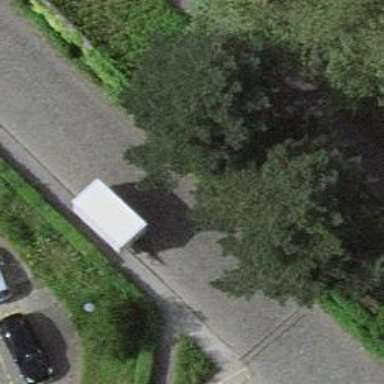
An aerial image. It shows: Evergreen needle-leaved tree.